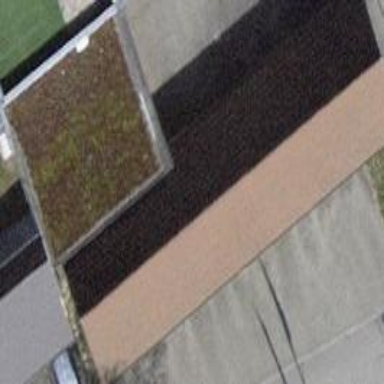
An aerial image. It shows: Building with tiled roof.